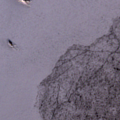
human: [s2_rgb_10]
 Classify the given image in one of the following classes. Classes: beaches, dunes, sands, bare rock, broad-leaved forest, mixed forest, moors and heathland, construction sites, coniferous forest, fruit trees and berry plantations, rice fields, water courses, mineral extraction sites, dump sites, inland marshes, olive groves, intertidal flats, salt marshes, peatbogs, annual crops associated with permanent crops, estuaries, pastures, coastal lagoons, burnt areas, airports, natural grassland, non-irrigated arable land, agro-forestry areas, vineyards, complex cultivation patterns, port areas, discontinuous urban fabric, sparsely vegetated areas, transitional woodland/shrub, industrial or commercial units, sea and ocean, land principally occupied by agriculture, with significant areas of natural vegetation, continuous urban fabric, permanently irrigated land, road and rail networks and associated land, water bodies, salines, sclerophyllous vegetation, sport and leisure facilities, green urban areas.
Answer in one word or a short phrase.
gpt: sea and ocean